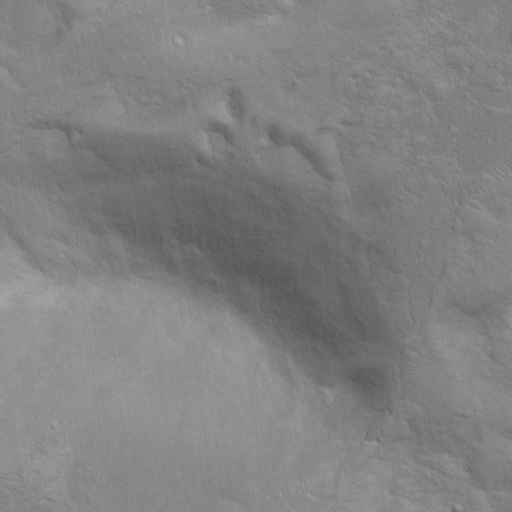
Classes present: Background, Cone